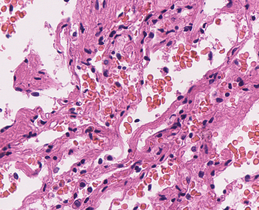
Tumor epithelial tissue: no
Tumor-associated stroma tissue: no
Normal tissue: yes